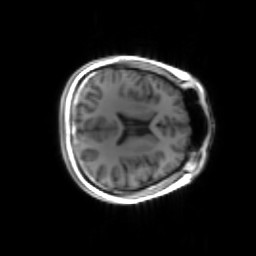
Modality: inplaneT1
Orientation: axial
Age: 22
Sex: male
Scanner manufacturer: siemens
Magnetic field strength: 3 T
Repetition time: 1.2 s
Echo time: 0.00251 s